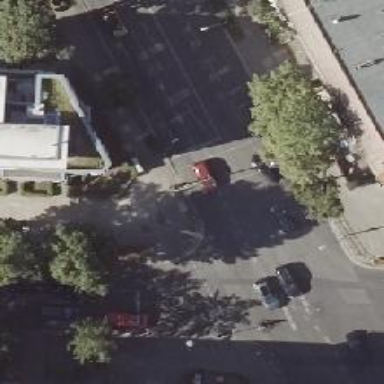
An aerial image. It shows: Crossing with traffic signals.